Interaction volume radius: 5 \u00c5
Interaction volume height: 10 \u00c5
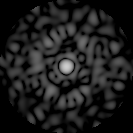
Disorder parameter: 0.837